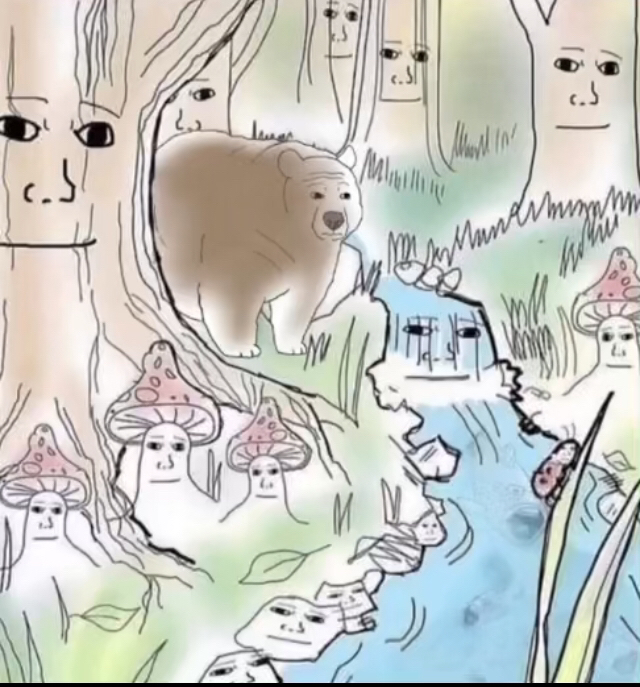
Label: 5_Wojak_with_Background